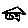
Label: house